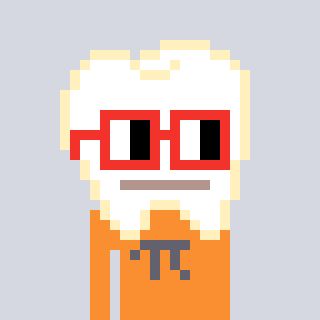
a pixel art character with square red glasses, a tooth-shaped head and a orange-colored body on a cool background